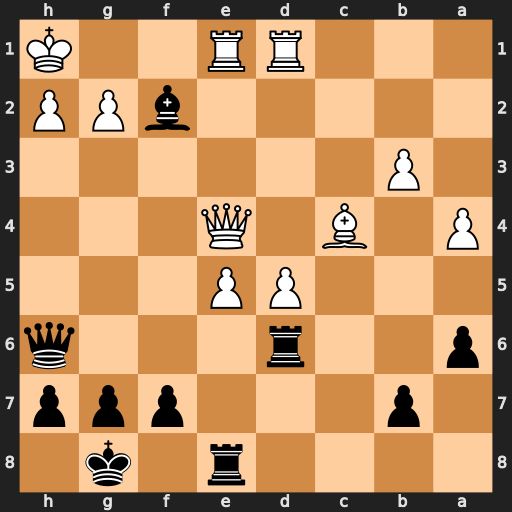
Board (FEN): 4r1k1/1p3ppp/p2r3q/3PP3/P1B1Q3/1P6/5bPP/3RR2K
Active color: b
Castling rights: -
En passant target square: -
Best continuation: Qxh2+ Kxh2 Rh6+ Qh4 Rxh4#